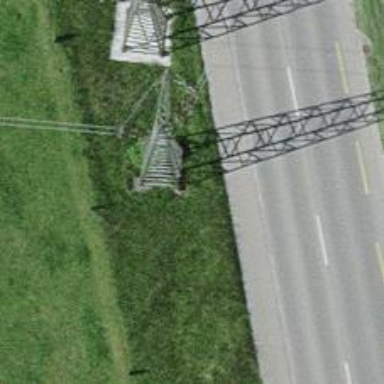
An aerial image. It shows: Power line is depicted.